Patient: sex M, age 46
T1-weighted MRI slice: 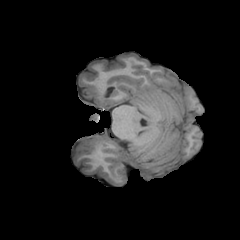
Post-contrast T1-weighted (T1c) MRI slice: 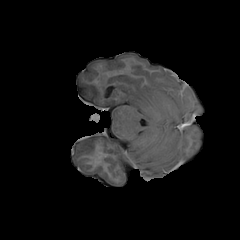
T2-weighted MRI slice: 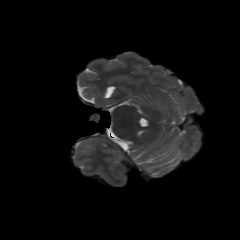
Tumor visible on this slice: no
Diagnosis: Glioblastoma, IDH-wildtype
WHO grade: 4